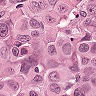
Metastatic tissue present: yes